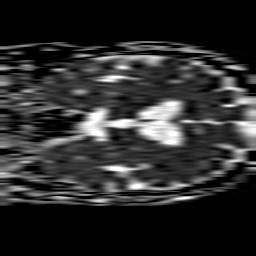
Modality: ADC
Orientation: coronal
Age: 61
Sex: male
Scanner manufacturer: philips
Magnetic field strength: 1.5 T
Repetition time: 3.398 s
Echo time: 0.09411 s